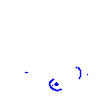
Particle: proton